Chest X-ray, AP view. Patient: 59 years old, sex M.
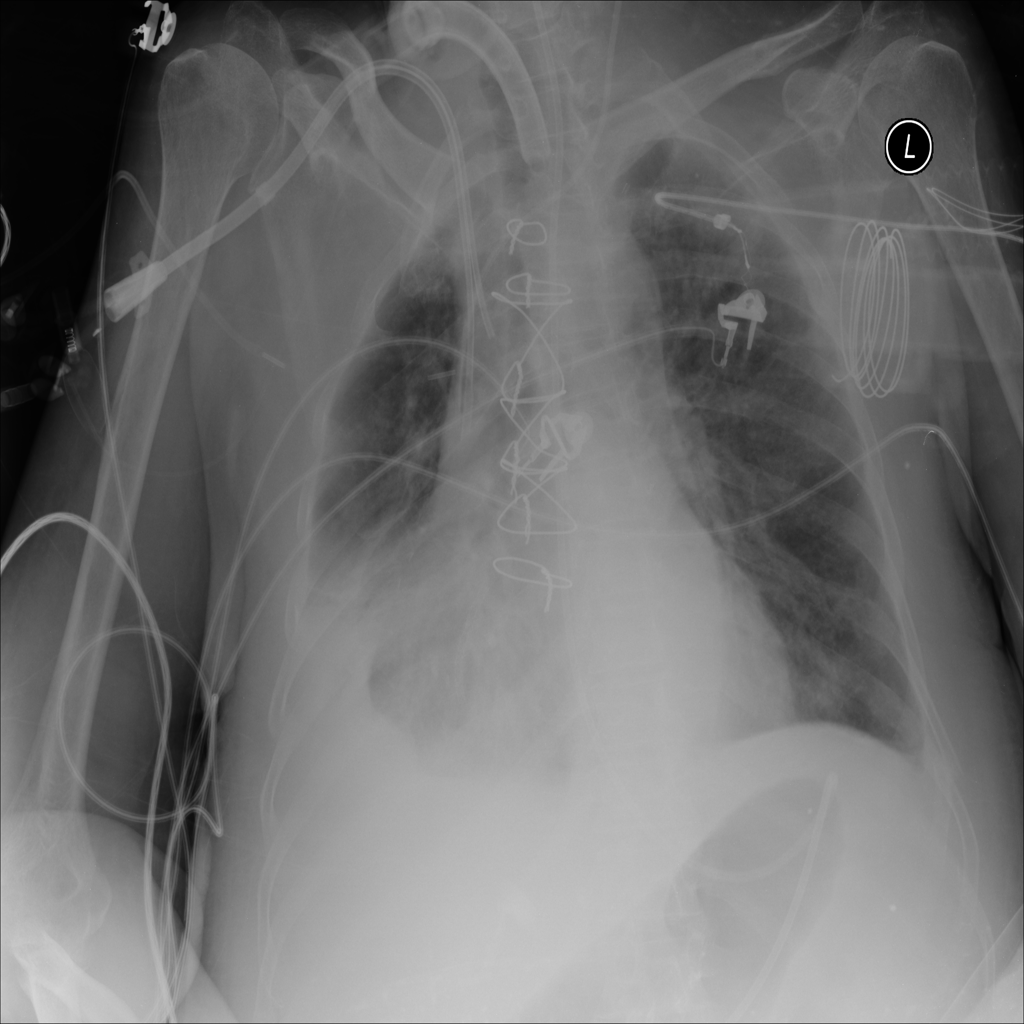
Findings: No Finding